九年级 · 度量几何学
(本小题8.0分)

如图, 在 Rt $\triangle A B C$ 中, $\angle A C B=90^{\circ}, A C=6 \mathrm{~cm}, B C=8 \mathrm{~cm}$, 动点 $P$ 从点 $B$ 出发, 在 $B A$ 边上以 $5 \mathrm{~cm} / \mathrm{s}$ 的速度向点 $A$ 匀速运动, 同时动点 $Q$ 从点 $C$ 出发, 在 $C B$ 边上以 $4 \mathrm{~cm} / \mathrm{s}$ 的速度向点 $B$ 匀速运动, 运动时间为 $t s(0<t<2)$, 连接 $P Q$.

(1)若 $\triangle B P Q$ 和 $\triangle A B C$ 相似, 求 $t$ 的值;

(2)连接 $A Q, C P$, 若 $A Q \perp C P$, 求 $t$ 的值.

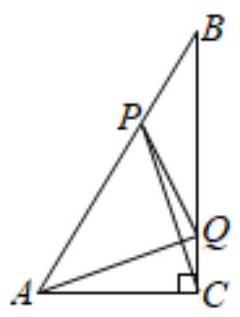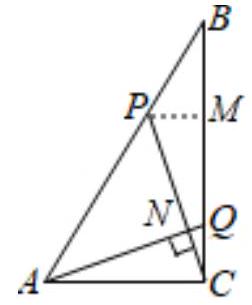
答案: 解: (1) $\because \angle A C B=90^{\circ}, A C=6 \mathrm{~cm}, B C=8 \mathrm{~cm}$,

$\therefore A B=\sqrt{A C^{2}+B C^{2}}=\sqrt{6^{2}+8^{2}}=10(\mathrm{~cm})$,

分两种情况讨论:

(1) 当 $\triangle B P Q \sim \triangle B A C$ 时, $\frac{B P}{B A}=\frac{B Q}{B C}$,
$\because B P=5 t, Q C=4 t, A B=10, B C=8$,

$\therefore \frac{5 t}{10}=\frac{8-4 t}{8}$,

解得, $t=1$,

(2) 当 $\triangle B P Q \sim \triangle B C A$ 时, $\frac{B P}{B C}=\frac{B Q}{B A}$,

$\therefore \frac{5 t}{8}=\frac{8-4 t}{10}$,

解得, $t=\frac{32}{41}$,

$\therefore t=1$ 或 $\frac{32}{41}$ 时, $\triangle B P Q \sim \triangle B C A$;

(2)过 $P$ 作 $P M \perp B C$ 于点 $M, A Q, C P$ 交于点 $N$, 如图所示,

则 $P B=5 t, P M=3 t, M C=8-4 t$,

$\because \angle N A C+\angle N C A=90^{\circ}, \angle P C M+\angle N C A=90^{\circ}$,

$\therefore \angle N A C=\angle P C M$,

$\because \angle A C Q=\angle P M C$,

$\therefore \triangle A C Q \backsim \triangle C M P$,

$\therefore \frac{A C}{C M}=\frac{C Q}{M P}$,

$\therefore \frac{6}{8-4 t}=\frac{4 t}{3 t}$,

解得 $t=\frac{7}{8}$.

解析: (1)根据勾股定理即可得到结论; 分两种情况: (1)当 $\triangle B P Q \sim \triangle B A C$ 时, $B P: B A=B Q: B C$;当 $\triangle B P Q \sim \triangle B C A$ 时, $B P: B C=B Q: B A$, 再根据 $B P=5 t, Q C=4 t, A B=10 \mathrm{~cm}, B C=8 \mathrm{~cm}$, 代入计算即可;

(2)过 $P$ 作 $P M \perp B C$ 于点 $M, A Q, C P$ 交于点 $N$, 则有 $P B=5 t, P M=3 t, M C=8-4 t$, 根据 $\triangle A C Q \sim \triangle$ $C M P$, 得出 $A C: C M=C Q: M P$, 代入计算即可.

本题考查了相似三角形的判定与性质, 勾股定理, 直角三角形的性质, 由三角形相似得出对应边成比例是解题的关键.